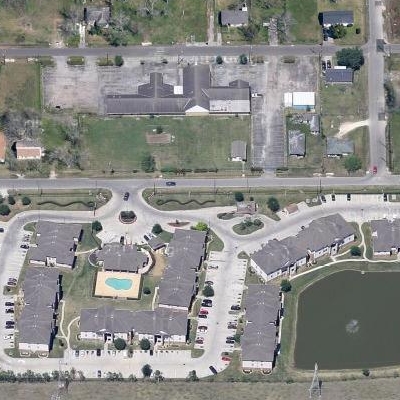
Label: fResident